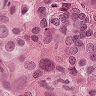
Metastatic tissue present: yes